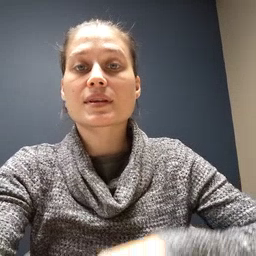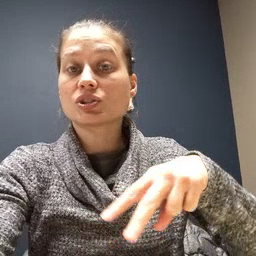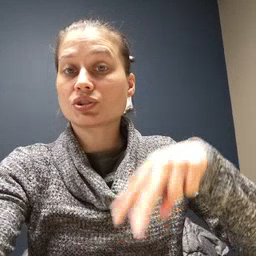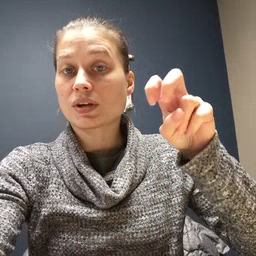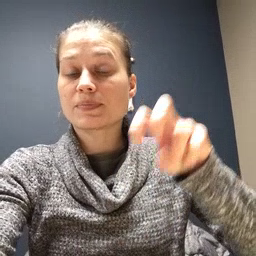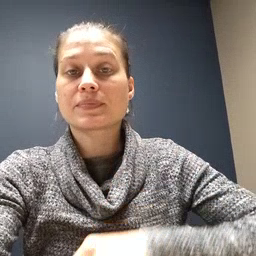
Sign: jump